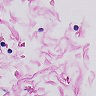
Metastatic tissue present: no